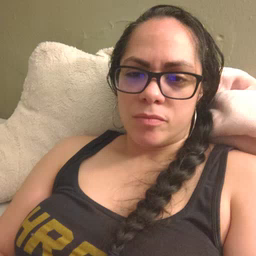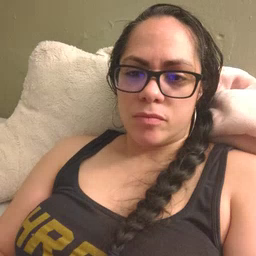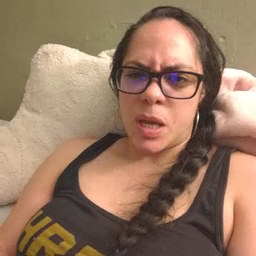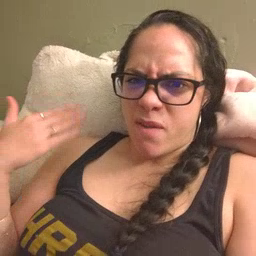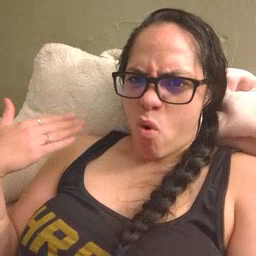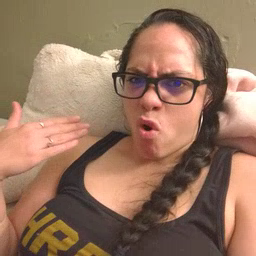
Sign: before